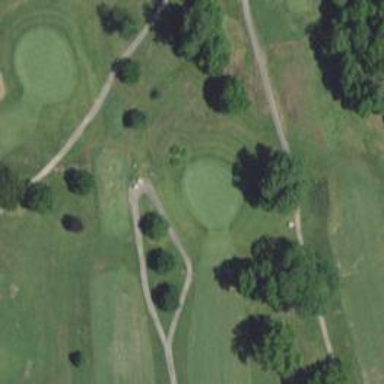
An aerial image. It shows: Golf hole.